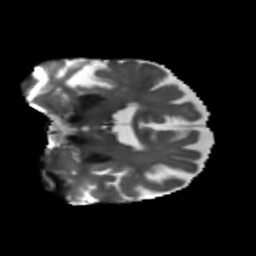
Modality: T2w
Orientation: coronal
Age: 73
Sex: female
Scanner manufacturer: siemens
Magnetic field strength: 3 T
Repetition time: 5.47 s
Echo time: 0.0854 s